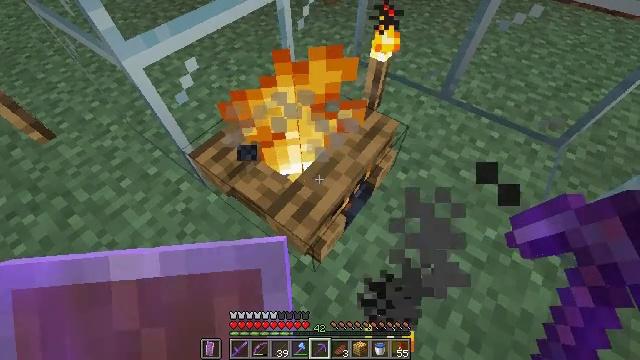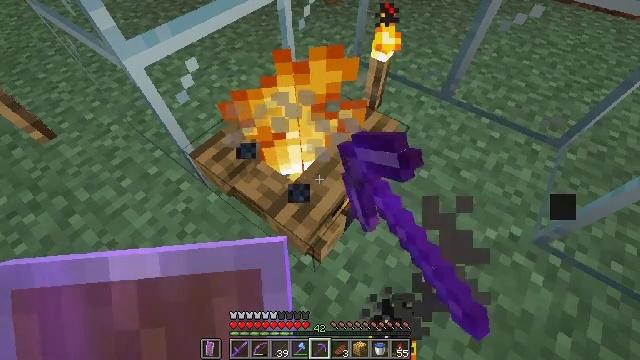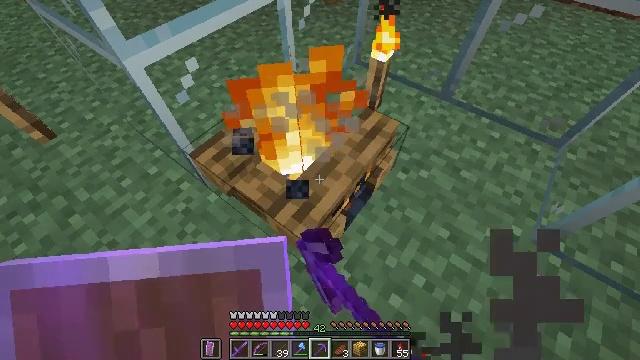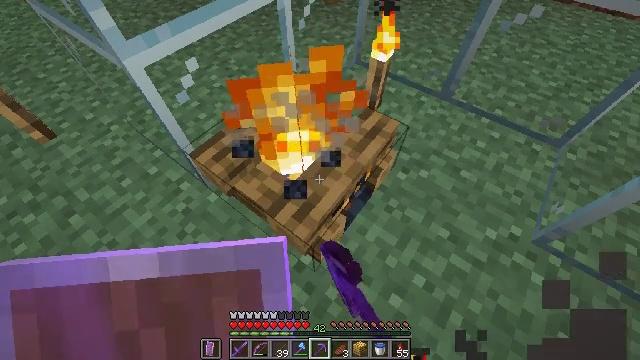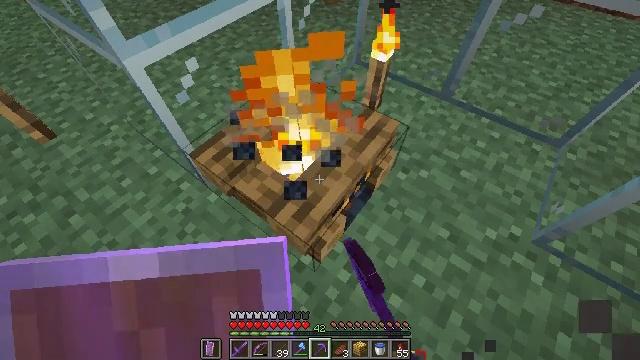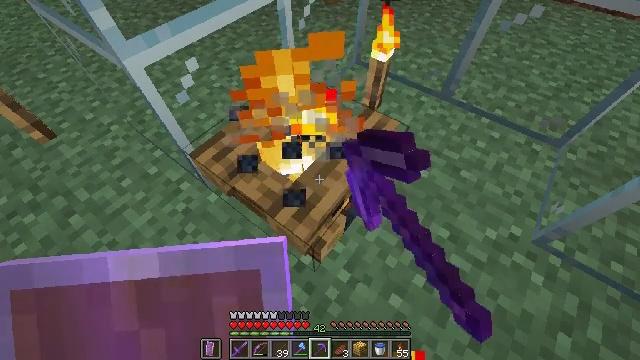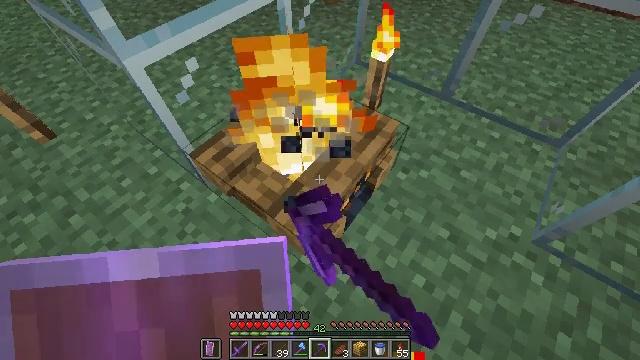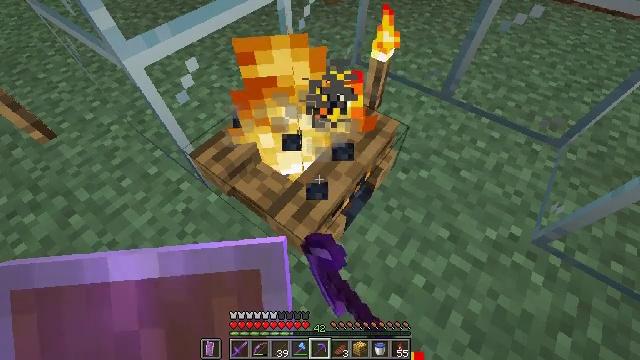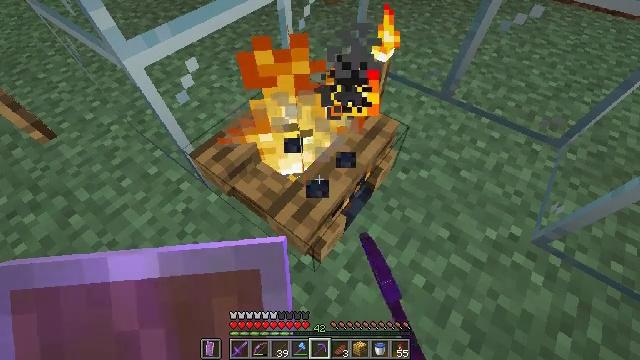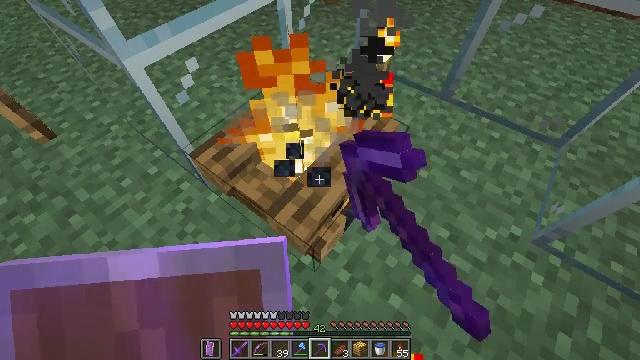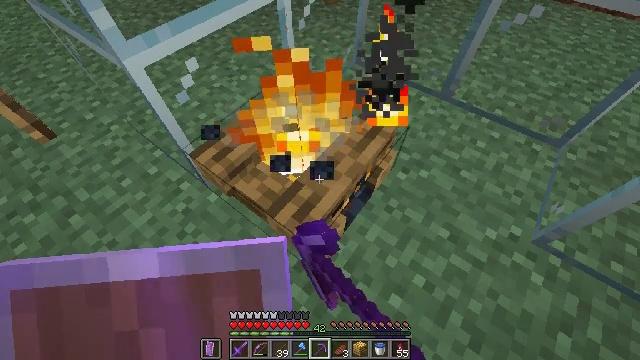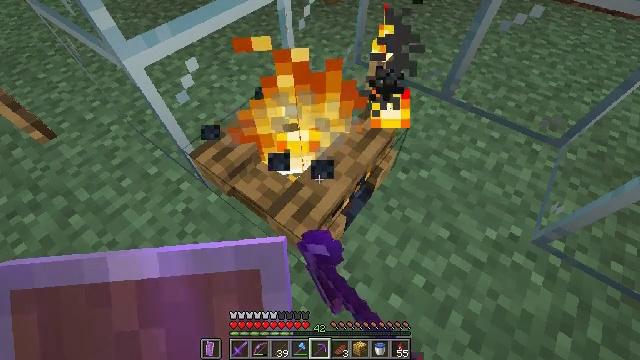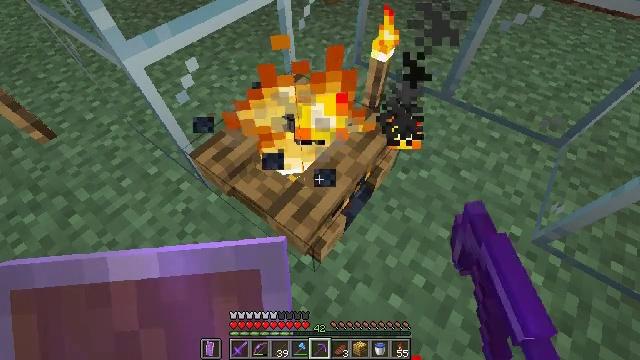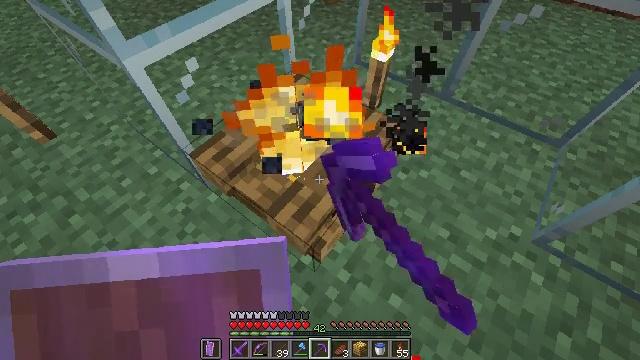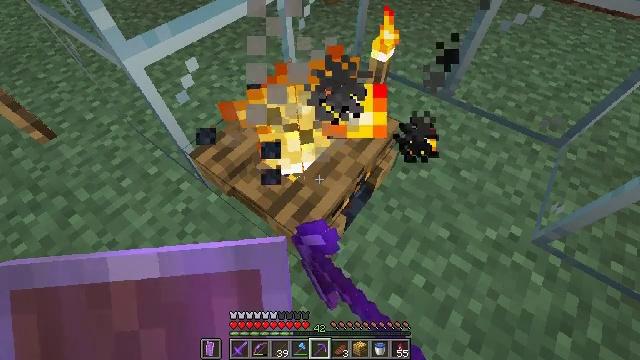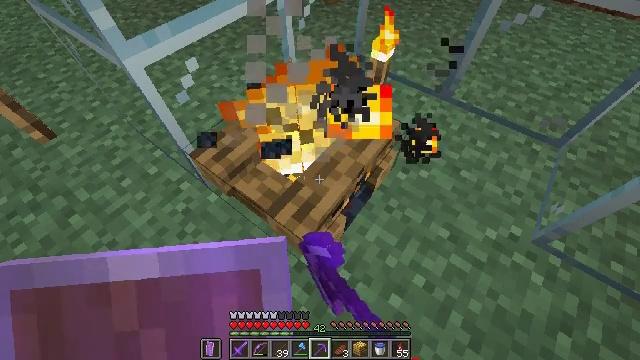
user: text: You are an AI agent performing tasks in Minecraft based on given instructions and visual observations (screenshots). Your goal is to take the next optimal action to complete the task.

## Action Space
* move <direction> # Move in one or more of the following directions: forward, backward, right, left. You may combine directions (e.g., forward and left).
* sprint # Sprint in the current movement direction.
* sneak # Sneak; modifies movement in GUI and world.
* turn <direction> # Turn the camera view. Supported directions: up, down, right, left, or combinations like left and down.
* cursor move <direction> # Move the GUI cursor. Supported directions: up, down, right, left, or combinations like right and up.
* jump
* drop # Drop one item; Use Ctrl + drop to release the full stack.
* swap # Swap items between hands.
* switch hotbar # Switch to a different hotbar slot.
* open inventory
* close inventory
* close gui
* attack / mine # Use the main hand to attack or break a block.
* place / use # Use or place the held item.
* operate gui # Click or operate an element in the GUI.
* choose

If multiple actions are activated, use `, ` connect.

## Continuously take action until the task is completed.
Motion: motion action
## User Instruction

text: Destroy the campfire carefully.
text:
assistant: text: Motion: attack / mine
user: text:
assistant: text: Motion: attack / mine
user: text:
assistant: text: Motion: attack / mine
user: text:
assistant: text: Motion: attack / mine
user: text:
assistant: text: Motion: attack / mine
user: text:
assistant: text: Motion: attack / mine
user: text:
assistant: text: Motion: attack / mine
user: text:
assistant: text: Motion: attack / mine
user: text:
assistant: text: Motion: attack / mine
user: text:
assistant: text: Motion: attack / mine
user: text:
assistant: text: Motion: attack / mine
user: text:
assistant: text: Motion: attack / mine
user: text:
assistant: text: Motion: attack / mine
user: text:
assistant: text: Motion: attack / mine
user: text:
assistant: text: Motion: attack / mine
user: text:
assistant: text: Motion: attack / mine
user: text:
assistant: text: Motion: attack / mine
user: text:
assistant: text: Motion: attack / mine
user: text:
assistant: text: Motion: attack / mine
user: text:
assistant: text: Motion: attack / mine
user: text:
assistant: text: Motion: attack / mine
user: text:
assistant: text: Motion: attack / mine
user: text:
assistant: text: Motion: attack / mine
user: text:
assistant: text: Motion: attack / mine
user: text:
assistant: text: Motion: attack / mine
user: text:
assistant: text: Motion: attack / mine
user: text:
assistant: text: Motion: attack / mine
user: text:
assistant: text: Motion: attack / mine
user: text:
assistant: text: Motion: attack / mine
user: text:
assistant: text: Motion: attack / mine